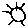
Label: sun